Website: apple
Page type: account-selection
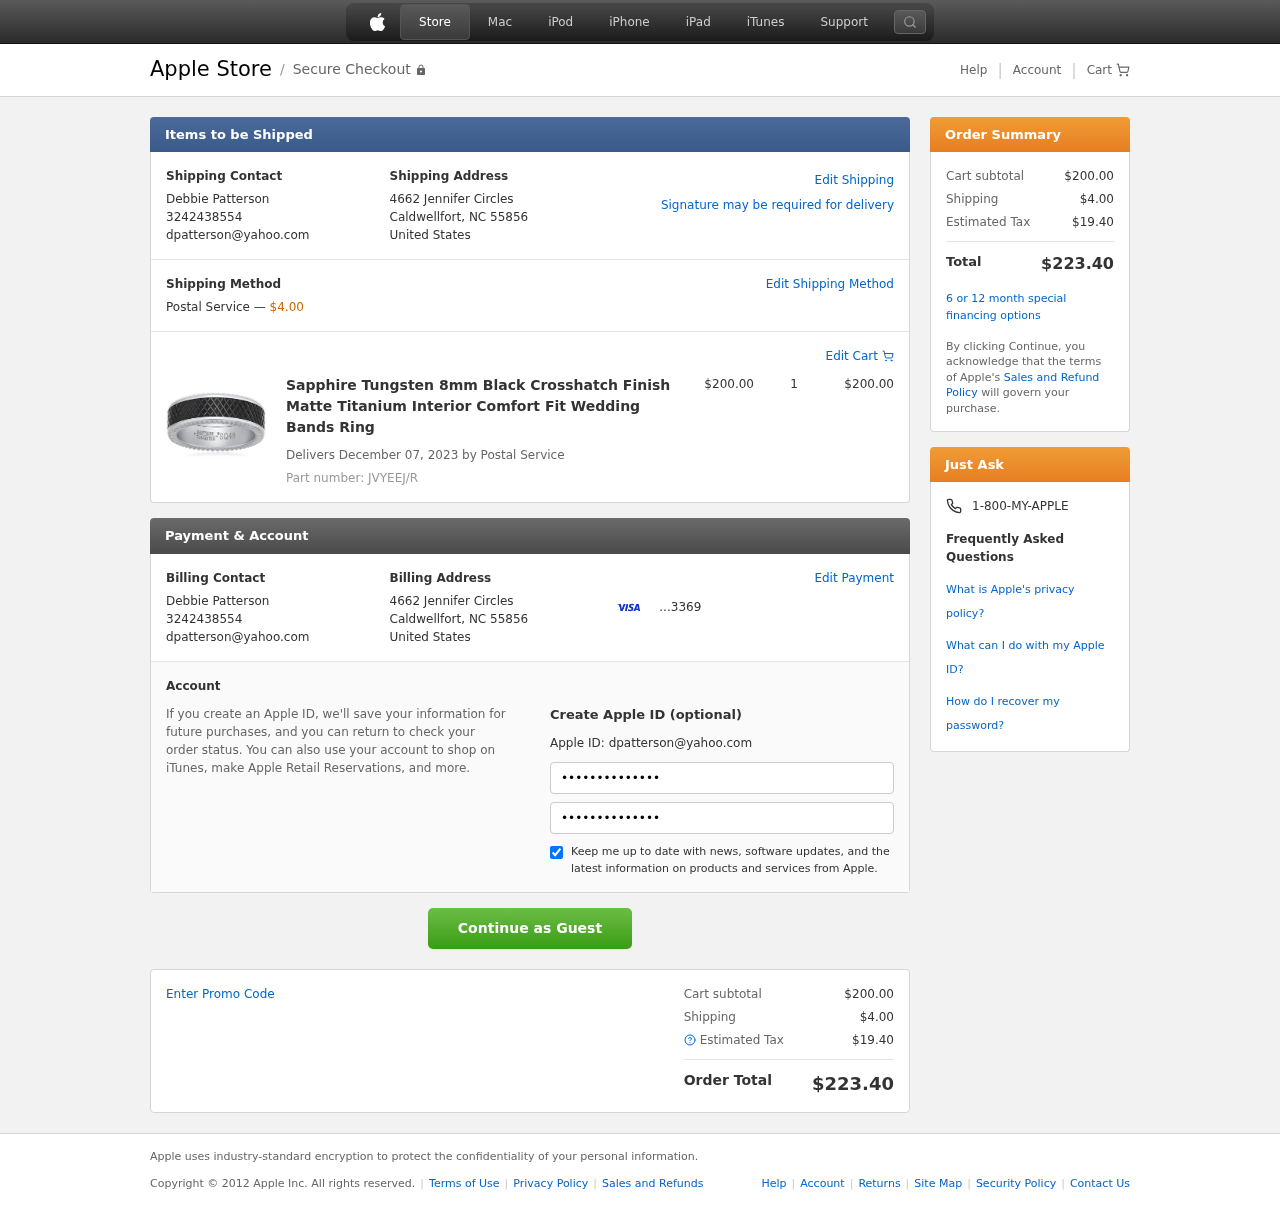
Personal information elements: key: PII_CARD_LAST4
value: ...3369
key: PII_CITY_STATE_ZIP
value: Caldwellfort, NC 55856
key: PII_COUNTRY
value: United States
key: PII_EMAIL
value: dpatterson@yahoo.com
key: PII_FULLNAME
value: Debbie Patterson
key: PII_PHONE
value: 3242438554
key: PII_STREET
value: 4662 Jennifer Circles
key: PII_FIRSTNAME
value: Debbie
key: PII_LASTNAME
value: Patterson
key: PII_FULLNAME2
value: Debbie Patterson
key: PII_FULLNAME3
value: Debbie Patterson
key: PII_FIRSTNAME2
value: Debbie
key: PII_FIRSTNAME3
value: Debbie
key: PII_LASTNAME2
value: Patterson
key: PII_LASTNAME3
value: Patterson
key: PII_FIRSTNAME_DERIVED
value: Debbie
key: PII_LASTNAME_DERIVED
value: Patterson
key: PII_FULLNAME_DERIVED
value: Debbie Patterson
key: PII_NAME_FULL_DERIVED
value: Debbie Patterson
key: PII_PHONE_LINE
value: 8554
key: PII_PHONE_SUFFIX
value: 8554
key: PII_PHONE2
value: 3242438554
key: PII_PHONE3
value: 3242438554
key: PII_PHONE_NUMERIC
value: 3242438554
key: PII_PHONE_LINE_NUMERIC
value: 8554
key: PII_PHONE_SUFFIX_NUMERIC
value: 8554
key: PII_PHONE2_NUMERIC
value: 3242438554
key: PII_PHONE3_NUMERIC
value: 3242438554
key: PII_PHONE_DIGITS
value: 3242438554
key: PII_PHONE_LAST4
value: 8554
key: PII_EMAIL2
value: dpatterson@yahoo.com
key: PII_EMAIL3
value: dpatterson@yahoo.com
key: PII_STREET2
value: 4662 Jennifer Circles
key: PII_CITY_STATE_ZIP2
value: Caldwellfort, NC 55856
Product elements: key: PRODUCT1_NAME
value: Sapphire Tungsten 8mm Black Crosshatch Finish Matte Titanium Interior Comfort Fit Wedding Bands Ring
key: PRODUCT1_PRICE
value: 200
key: PRODUCT1_QUANTITY
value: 1
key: PRODUCT_PART_NUMBER
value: Part number: JVYEEJ/R
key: PRODUCT_TOTAL
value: $200.00
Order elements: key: ORDER_SHIPPING_COST
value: $4.00
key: ORDER_DELIVERY_DATE
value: Delivers December 07, 2023 by Postal Service
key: ORDER_SUBTOTAL
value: $200.00
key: ORDER_TAX
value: $19.40
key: ORDER_TOTAL
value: $223.40